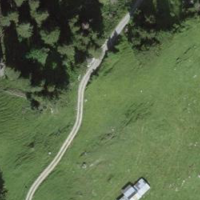
EUNIS habitat code: 23
Species observed at this site:
Parnassia palustris
Cephalanthera rubra